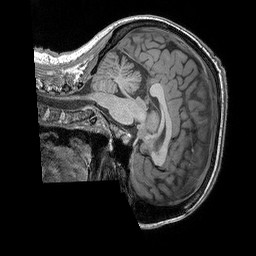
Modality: T1w
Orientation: sagittal
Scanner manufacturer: siemens
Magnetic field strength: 3 T
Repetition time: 2.3 s
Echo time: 0.00298 s